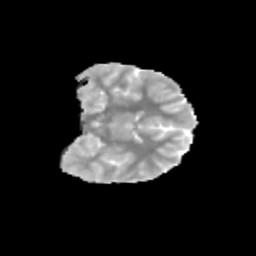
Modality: MD
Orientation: coronal
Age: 12
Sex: female
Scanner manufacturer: siemens
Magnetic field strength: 3 T
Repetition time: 3.8 s
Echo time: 0.07 s